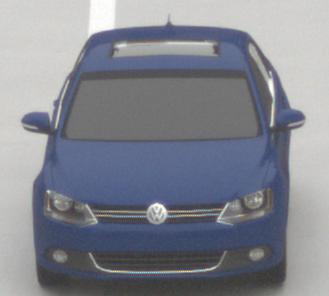
Make: VW
Model: Jetta 1.2 TSI
Detailed model: Jetta (IV)
Model produced from: 2011/01
Model produced until: 2014/08
Doors: 4
Color: blue
Road condition: dry road
Daytime: midday
Contrast: low contrast